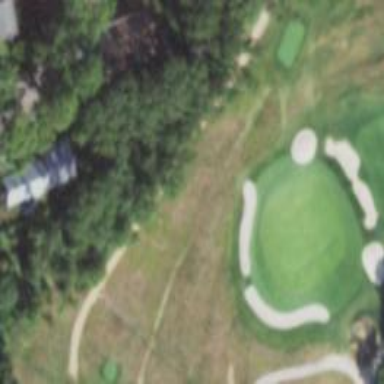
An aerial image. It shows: View of golf hole.